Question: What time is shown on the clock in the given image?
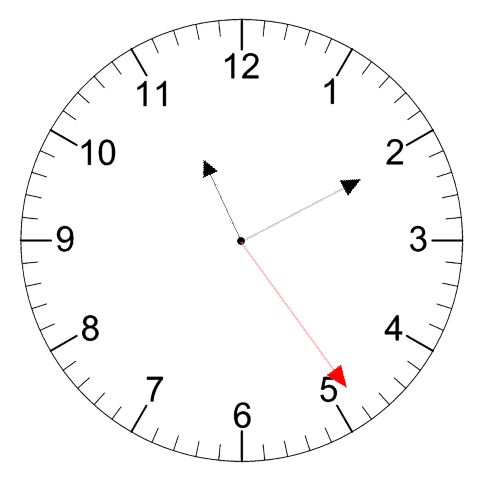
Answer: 11:10:24